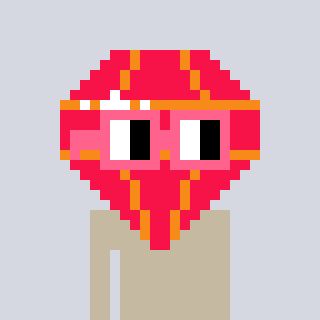
a pixel art character with square pink glasses, a red diamond-shaped head and a redpinkish-colored body on a cool background